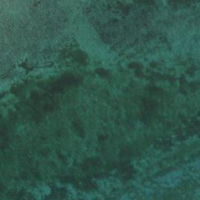
EUNIS habitat code: 14
Species observed at this site:
Campanula trachelium